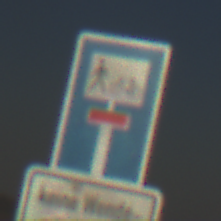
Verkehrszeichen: SackgasseRadverkehrFussgaengerDurchlaessig
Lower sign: HinweisGeaenderteVorfahrtVerkehrsfuehrungVerkehrsregelung3
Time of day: MorningAfternoon
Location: Outdoor (Nature)
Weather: Clear
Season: NotSpecified
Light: Natural